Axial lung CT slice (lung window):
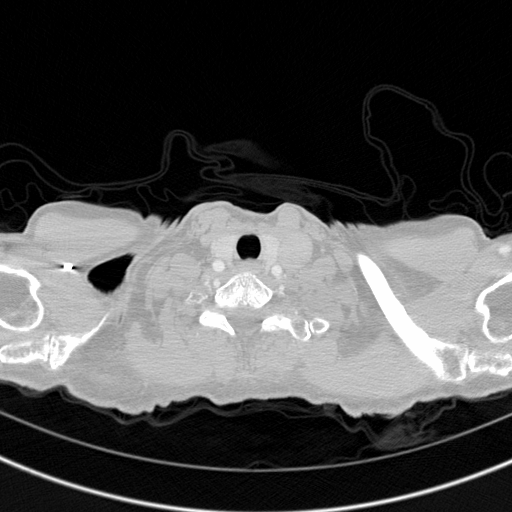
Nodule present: no